Question: I want to use the DataGridComboBoxColumn as a autocomplete combobox.
I've got it partially working. When the Row is in EditMode I can type text in the ComboBox, also in ViewMode the control returns the text. Only how to get the Label (in template) to EditMode by mouse doubleclick?
Up front, I don't want to use the DataGridTemplateColumn control because it just doesn't handle keyboard and mouse entry like the DataGridComboBoxColumn does (tabs, arrows, edit/view mode/ double click etc..).
It looks like:

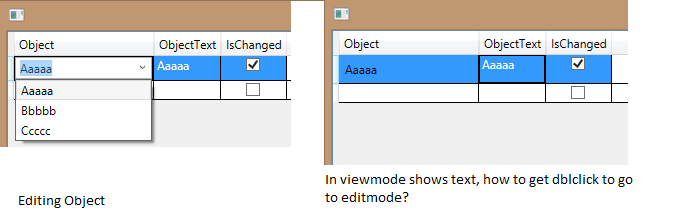
Answer: I fixed it adding a behavior to the 'TextBox' to get a link to the parent DataGrid then setting the Row into Edit Mode by calling 'BeginEdit()'.
The solution I used:
'''
<Window x:Class="WpfApplication1.MainWindow"
xmlns:local="clr-namespace:WpfApplication1"
xmlns="http://schemas.microsoft.com/winfx/2006/xaml/presentation"
xmlns:x="http://schemas.microsoft.com/winfx/2006/xaml">
<Window.Resources>
<local:BindingProxy x:Key="proxy" Data="{Binding}" />
</Window.Resources>
<Grid>
<DataGrid ItemsSource="{Binding Model.Things}" Name="MyGrid" ClipboardCopyMode="IncludeHeader">
<DataGrid.Resources>
</DataGrid.Resources>
<DataGrid.Columns>
<DataGridComboBoxColumn Header="Object" MinWidth="140" TextBinding="{Binding ObjectText}" ItemsSource="{Binding Source={StaticResource proxy}, Path=Data.Model.ObjectList}" >
<DataGridComboBoxColumn.EditingElementStyle>
<Style TargetType="ComboBox">
<Setter Property="IsEditable" Value="True"/>
<Setter Property="Text" Value="{Binding ObjectText}"/>
<Setter Property="IsSynchronizedWithCurrentItem" Value="True" />
</Style>
</DataGridComboBoxColumn.EditingElementStyle>
<DataGridComboBoxColumn.ElementStyle>
<Style TargetType="ComboBox">
<Setter Property="Template">
<Setter.Value>
<ControlTemplate>
<TextBox IsReadOnly="True" Text="{Binding Path=DataContext.ObjectText, RelativeSource={RelativeSource FindAncestor, AncestorType={x:Type DataGridRow}}}">
<TextBox.Resources>
<Style TargetType="{x:Type TextBox}">
<Setter Property="local:CellSelectedBehavior.IsCellRowSelected" Value="true"></Setter>
</Style>
</TextBox.Resources>
</TextBox>
</ControlTemplate>
</Setter.Value>
</Setter>
</Style>
</DataGridComboBoxColumn.ElementStyle>
</DataGridComboBoxColumn>
</DataGrid.Columns>
</DataGrid>
</Grid>
</Window>
'''
'''
public class Model : BaseModel
{
//List of objects for combobox
private List<string> _objectList;
public List<string> ObjectList { get { return _objectList; } set { _objectList = value; } }
//Rows in datagrid
private List<Thing> _things;
public List<Thing> Things
{
get { return _things; }
set { _things = value; OnPropertyChanged("Things"); }
}
}
public class Thing : BaseModel
{
//Text in combobox
private string _objectText;
public string ObjectText
{
get { return _objectText; }
set { _objectText = value; OnPropertyChanged("ObjectText"); }
}
}
'''
'''
public class ViewModel
{
public Model Model { get; set; }
public ViewModel()
{
Model = new WpfApplication1.Model();
Model.ObjectList = new List<string>();
Model.ObjectList.Add("Aaaaa");
Model.ObjectList.Add("Bbbbb");
Model.ObjectList.Add("Ccccc");
Model.Things = new List<Thing>();
Model.Things.Add(new Thing() { ObjectText = "Aaaaa" });
}
}
'''
'''
public class CellSelectedBehavior
{
public static bool GetIsCellRowSelected(DependencyObject obj) { return (bool)obj.GetValue(IsCellRowSelectedProperty); }
public static void SetIsCellRowSelected(DependencyObject obj, bool value) { obj.SetValue(IsCellRowSelectedProperty, value); }
public static readonly DependencyProperty IsCellRowSelectedProperty = DependencyProperty.RegisterAttached("IsCellRowSelected",
typeof(bool), typeof(CellSelectedBehavior), new UIPropertyMetadata(false, OnIsCellRowSelected));
static void OnIsCellRowSelected(DependencyObject depObj, DependencyPropertyChangedEventArgs e)
{
TextBox item = depObj as TextBox;
if (item == null)
return;
if (e.NewValue is bool == false)
return;
if ((bool)e.NewValue)
item.MouseDoubleClick += SelectRow;
else
item.MouseDoubleClick -= SelectRow;
}
static void SelectRow(object sender, EventArgs e)
{
TextBox box = sender as TextBox;
var grid = box.FindAncestor<DataGrid>();
grid.BeginEdit();
}
}
'''
'''
public static class Helper
{
public static T FindAncestor<T>(this DependencyObject current) where T : DependencyObject
{
current = VisualTreeHelper.GetParent(current);
while (current != null)
{
if (current is T)
{
return (T)current;
}
current = VisualTreeHelper.GetParent(current);
};
return null;
}
}
'''